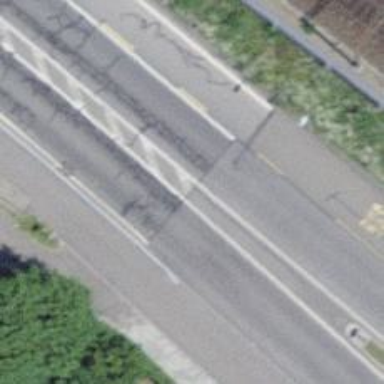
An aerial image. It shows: Primary road with asphalt surface and designated cycle lane.